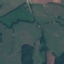
Land use / land cover: Pasture